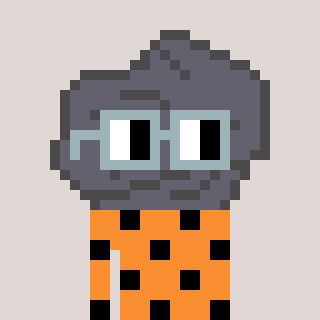
a pixel art character with square dark gray glasses, a rock-shaped head and a orange-colored body on a warm background